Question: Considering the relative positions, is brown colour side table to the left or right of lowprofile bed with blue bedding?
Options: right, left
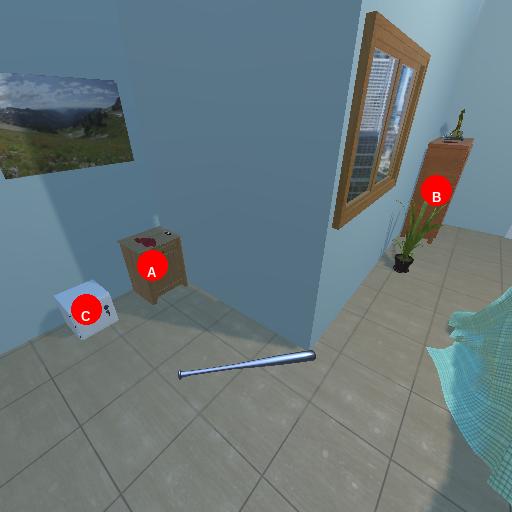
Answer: right